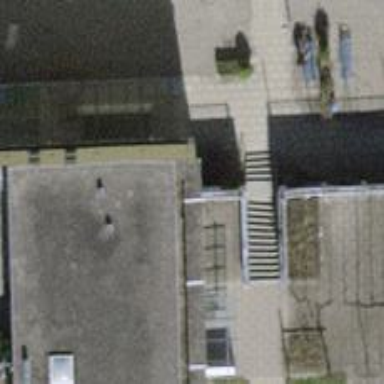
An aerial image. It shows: Road with steps.